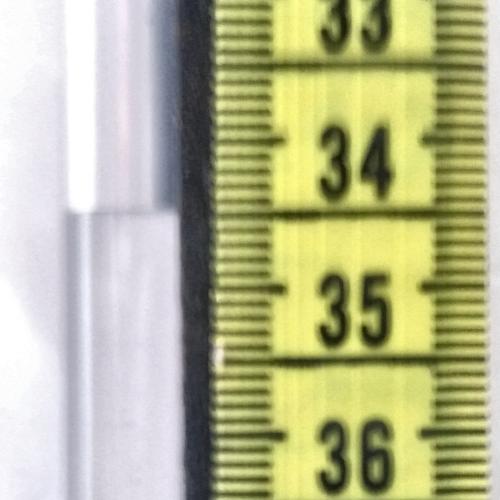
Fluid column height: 34.5 cm